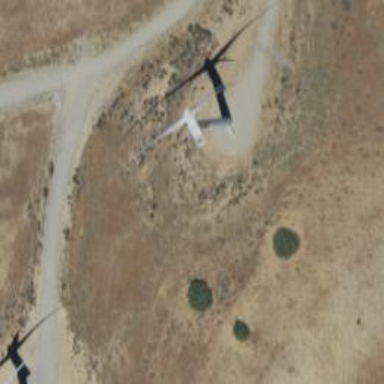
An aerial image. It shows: Wind generator powered by Vestas horizontal axis wind turbine.